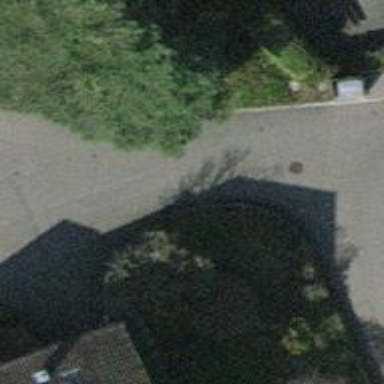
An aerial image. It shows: Asphalt road in residential area.